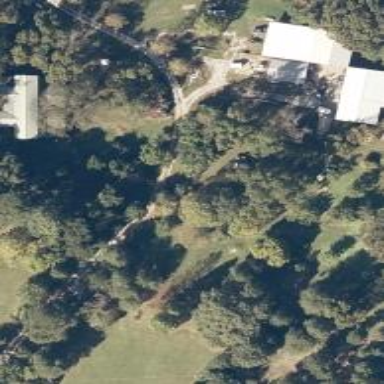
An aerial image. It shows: Driveway leading to service road.